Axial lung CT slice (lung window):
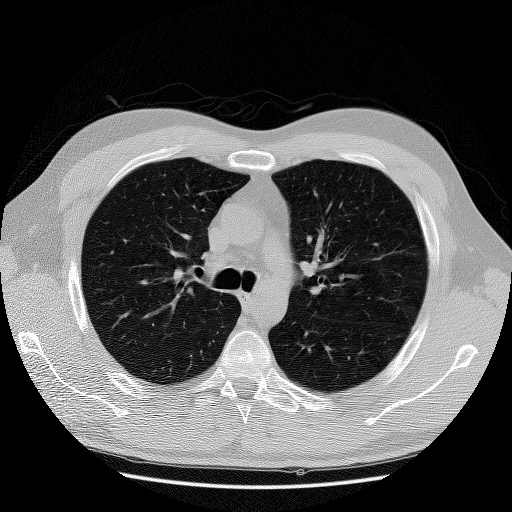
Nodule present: no